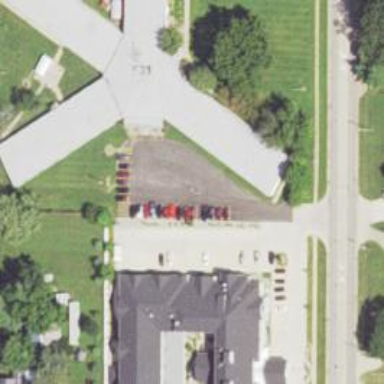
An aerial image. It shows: Nursing home.